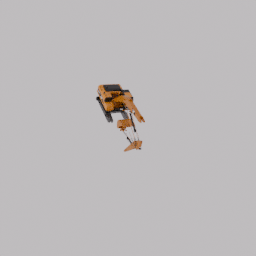
Label: mechanical